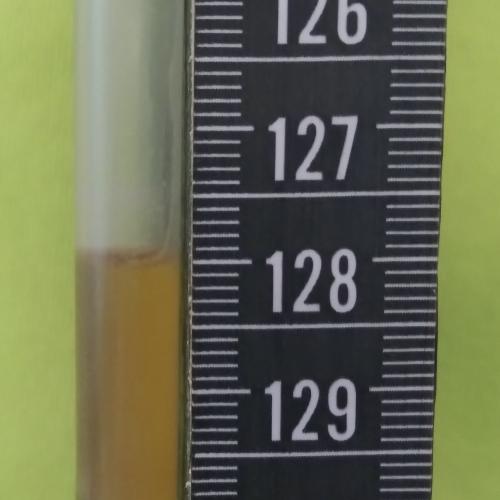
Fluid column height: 128.0 cm